Question: I have asked this question in the locomotivecms google groups, but haven't gotten any useful response yet. So, trying out here. I have a feeling the issue is not just a rails issue but has something to do with how the locomotivecms engine is implemented.
I installed the locomotivecms app as per the instructions here - <URL>
The app runs fine in development mode.
I then precompiled the assets and started it in production mode ('bundle exec unicorn_rails -E production'). Now when I open the app in the browser, the stylesheets are not rendered. I have checked the public/assets and the fingerprinted stylesheet requested by the browser is present there. Yet it is not rendered correctly. This is what the chrome view resources shows:

It looks as if the stylesheet contains html. If I open it from the public/assets folder it contains css. I think Locomotive is intercepting the request and somehow not returning the css. Locomotive is open source, their code is on github - <URL>.
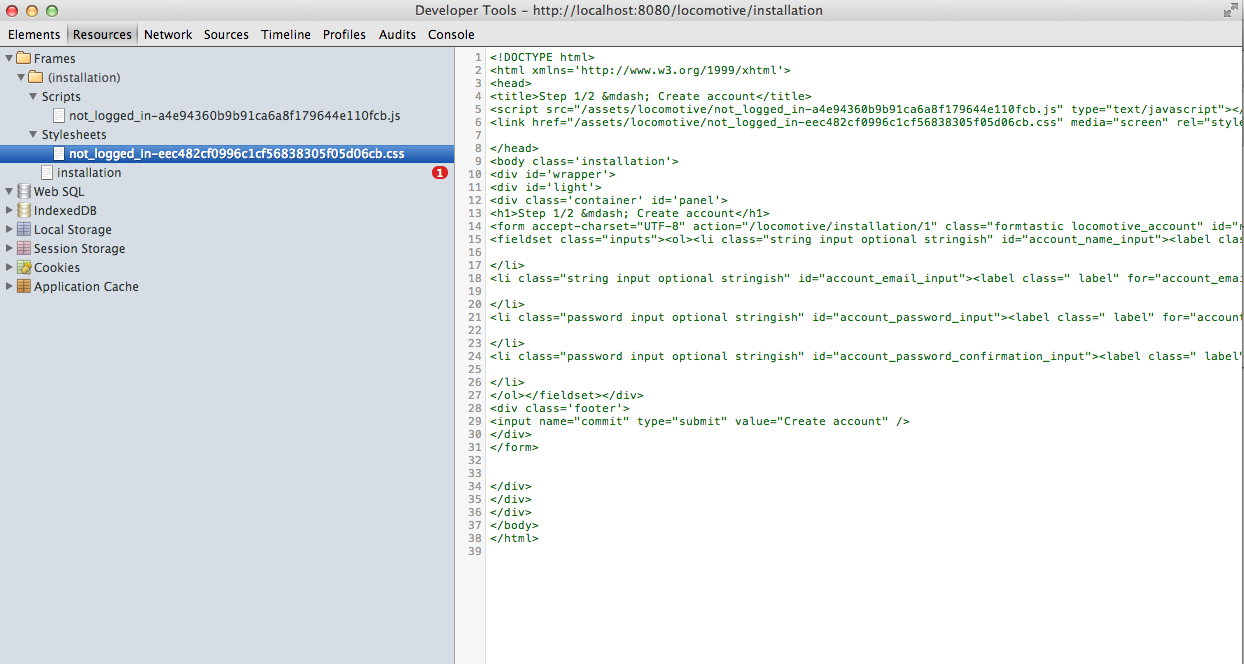
Answer: The problem was not with Locomotivecms, it was a rails thing that I did not know about. I had following in production.rb:
config.serve_static_assets = false
This setting is right if you are running your app in Nginx or Apache in production. In which case they server the public assets. But if you are running your app on simply a rails server in production, like unicorn, webbrick, thin etc. then you need to set this setting to true in order for the rails server to serve assets from public folder. I set this to true, started the server ('bundle exec unicorn_rails -E production') the assets were served fine.
More explanation on config.serve_static_assets can be found here: <URL>